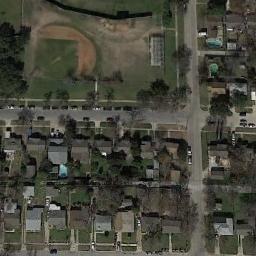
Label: baseball_diamond